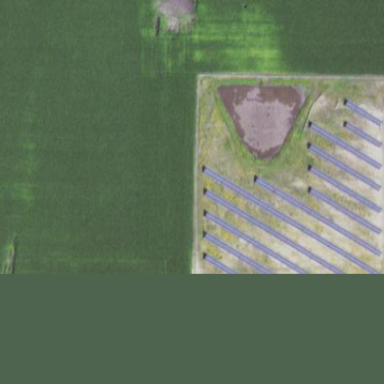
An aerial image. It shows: Solar power generator utilizing photovoltaic technology with solar photovoltaic panels.